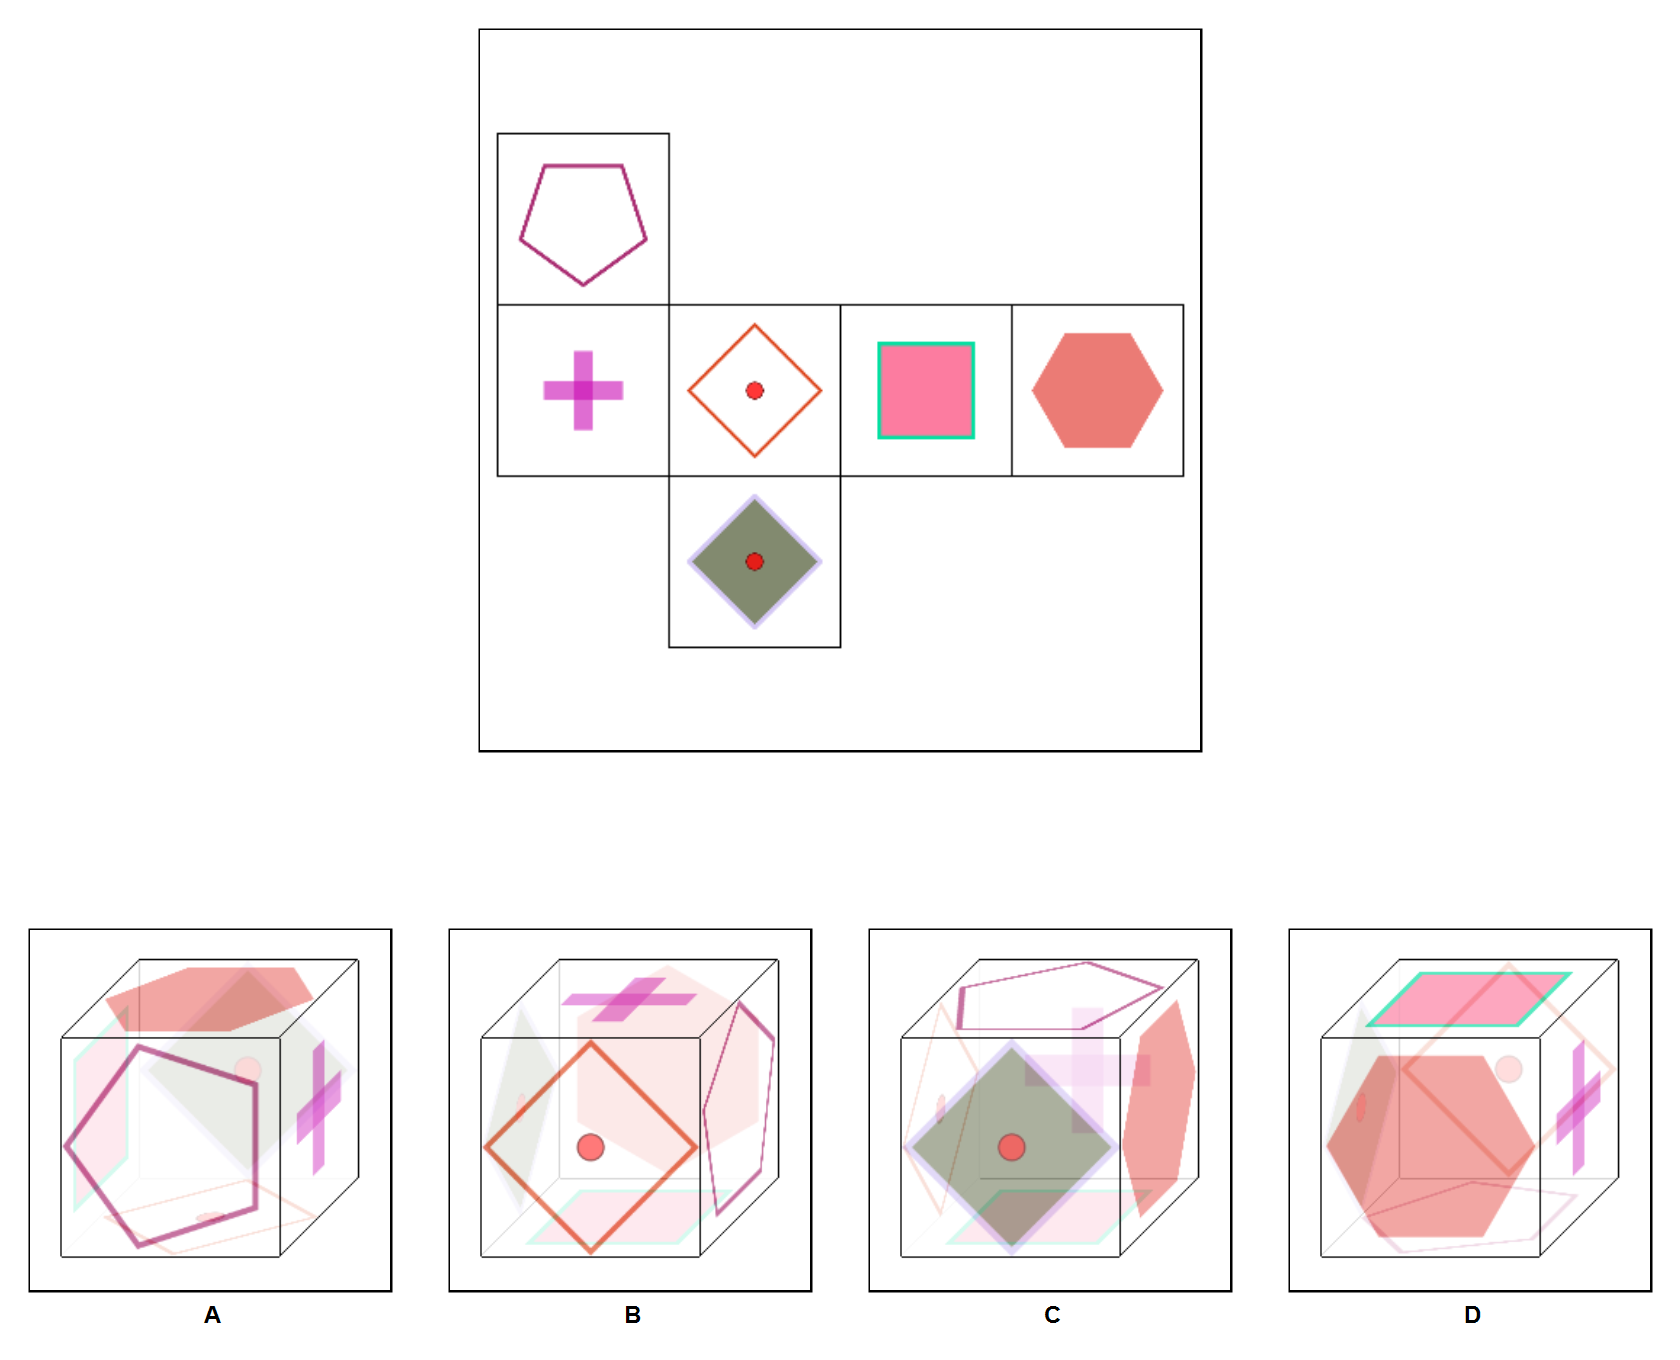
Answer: B